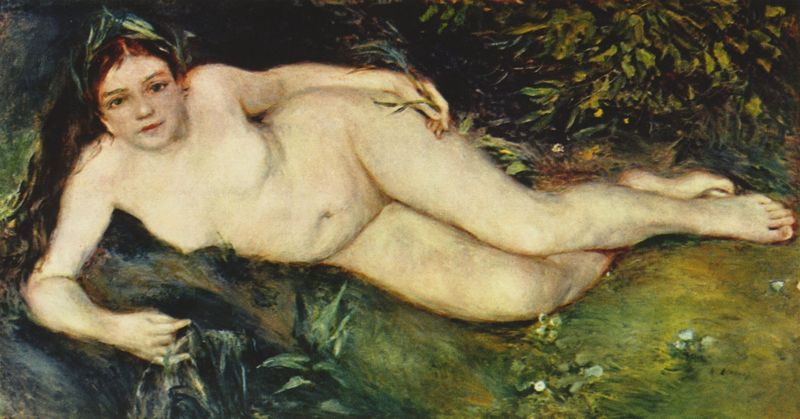
Titel: Nymphe an der Quelle
Künstler: Pierre Auguste Renoir
Standort: London
Institution: National Gallery
Schlagwörter: akt, baum, blau, blätter, dunkel, fuß, gemälde, hand, haut, kopf, körper, laub, nackt, wasser, weiß, cezanne, gelb, grün, impressionismus, landschaft, mädchen, ocker, blume, blumen, braun, brust, busen, finger, frau, haar, hell, mund, nase, pastell, renoir, schwarz, blick, blüten, gras, rot, wiese, beige, malerei, jung, arm, arme, augen, inkarnat, stein, bild, bildnis, hände, portrait, porträt, öl, erde, natur, strauch, busch, büsche, gebüsch, gewässer, sträucher, boden, haare, lange haare, pose, blatt, pflanze, pflanzen, frontal, lippe, lippen, locken, mittelscheitel, scheitel, wald, garten, beine, brüste, füße, wellen, liegen, haltung, fels, hecke, blümchen, dick, jugendstil, muse, menzel, nabel, bauch, bauchnabel, brustwarze, brustwarzen, knie, liegend, scham, zehen, nacktheit, zweig, lichtung, barfuß, liegende, haarkranz, kranz, lorbeer, liebermann, ganzfigur, bürste, böcklin, nymphe, bleich, nackte frau, venus, frühstück, lebhaft, beleibt, gesträuch, grashalm, odaliske, ophelia, weise, ingres, harre, nippel, ölzweig, aktmalerei, bächlein, liegender akt, lagernd, buseb, schlafende venus, efeukranz, lockend, spec, waldnymphe, n, nackt#, inkornat, gekränzte frau, im walde liegende, dickt